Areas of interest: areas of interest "Chengdu Weisker Hotel (New Convention and Exhibition Center Branch)"
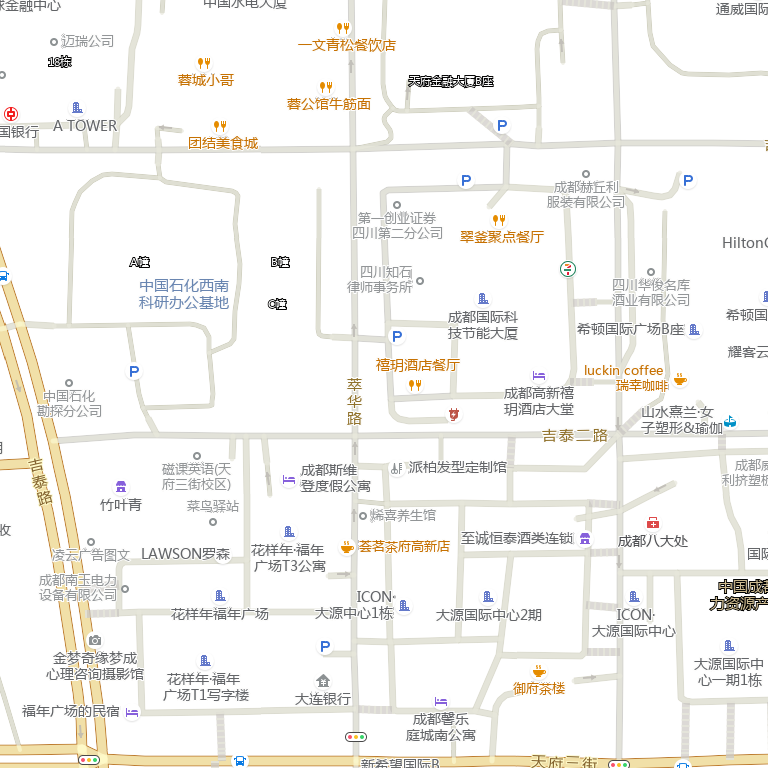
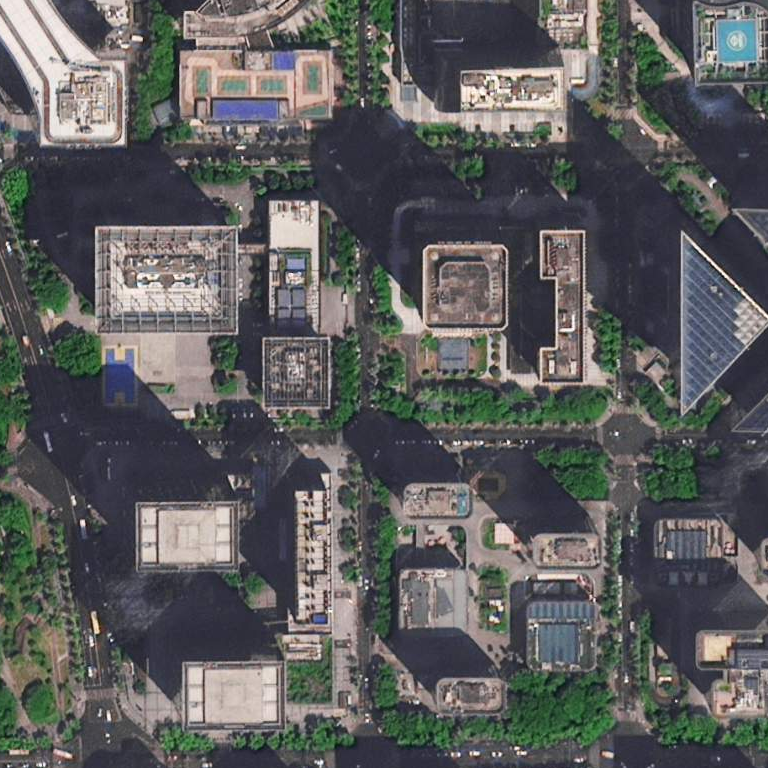